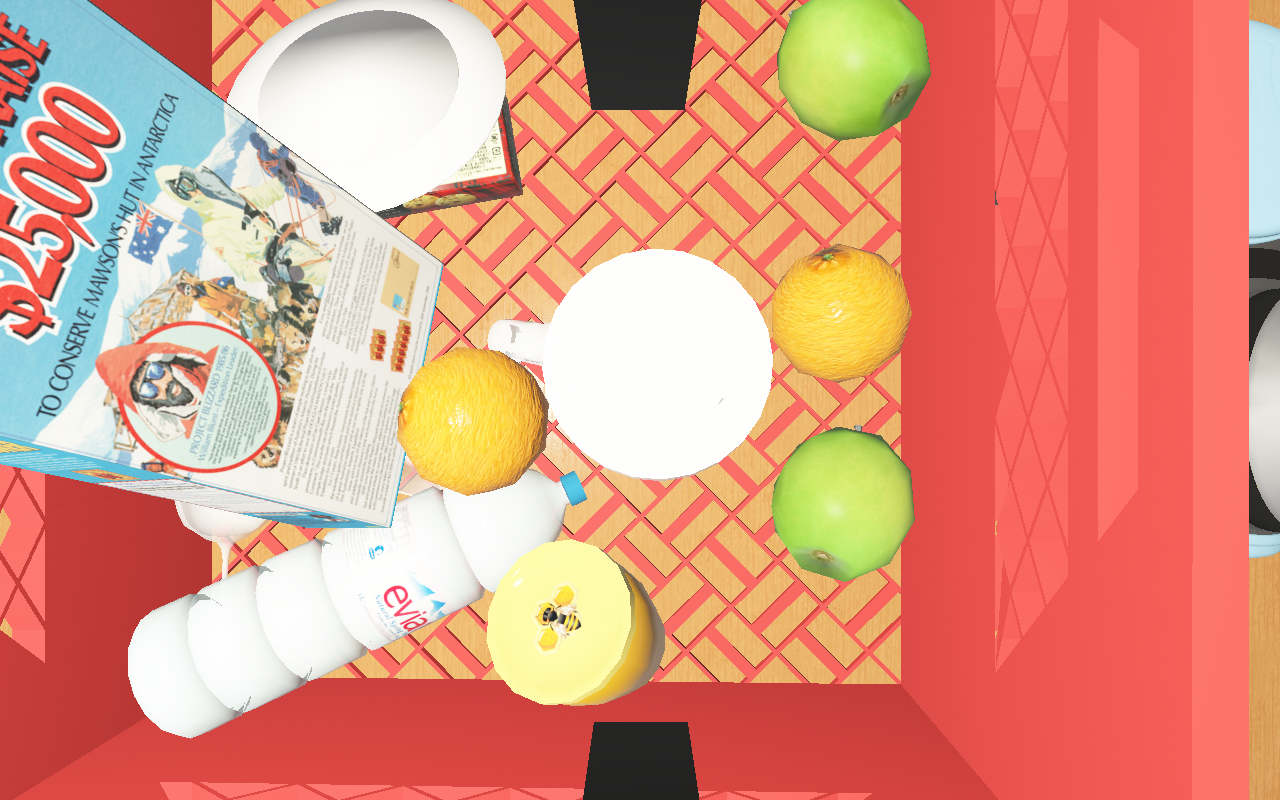
Objects in the scene:
water bottle
apple
orange
orange
spoon
plate
glass
cereal box